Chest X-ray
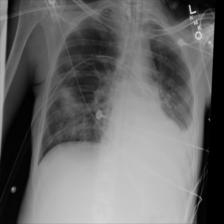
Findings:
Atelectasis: negative
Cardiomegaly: negative
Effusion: positive
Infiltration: positive
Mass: negative
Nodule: negative
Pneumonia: negative
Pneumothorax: negative
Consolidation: negative
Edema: negative
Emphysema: negative
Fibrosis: negative
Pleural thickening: negative
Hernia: negative